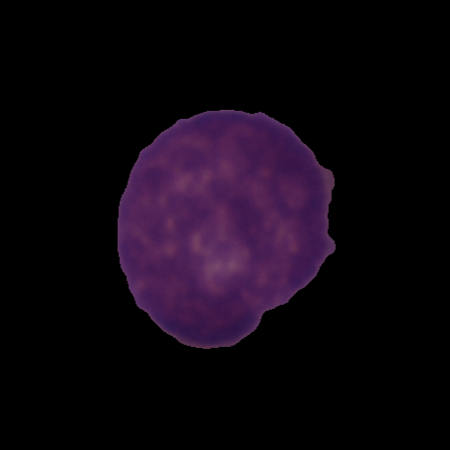
Label: healthy